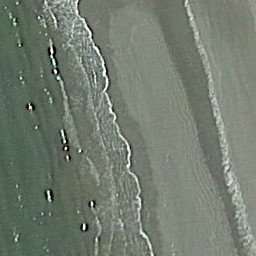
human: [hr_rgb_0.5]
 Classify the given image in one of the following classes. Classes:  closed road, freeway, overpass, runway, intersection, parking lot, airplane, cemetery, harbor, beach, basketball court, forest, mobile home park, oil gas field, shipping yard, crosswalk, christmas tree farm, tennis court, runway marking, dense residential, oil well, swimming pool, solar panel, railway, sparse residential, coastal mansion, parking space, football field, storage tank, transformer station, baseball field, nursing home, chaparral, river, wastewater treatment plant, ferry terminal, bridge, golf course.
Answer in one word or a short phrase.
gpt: beach